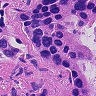
Metastatic tissue present: yes